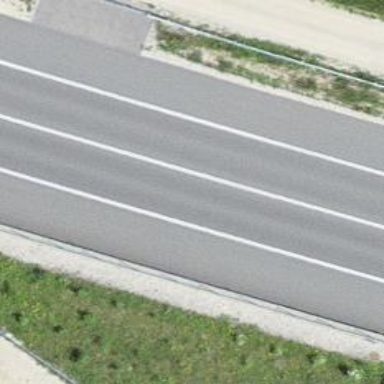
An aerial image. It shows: Asphalt trunk highway.